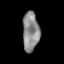
Tissue: skin
Cell type: Epithelial cells
Senescence score: 0.2515
Nuclear area (px): 631
Mean DAPI intensity: 140.073